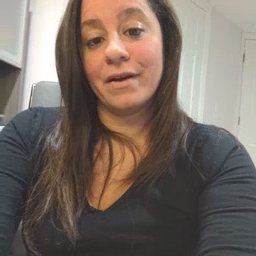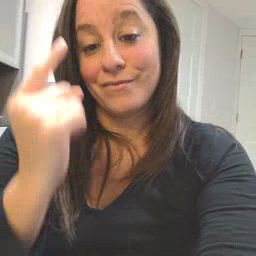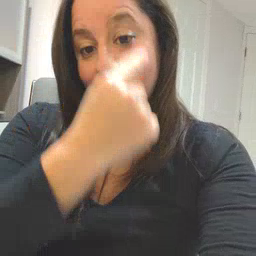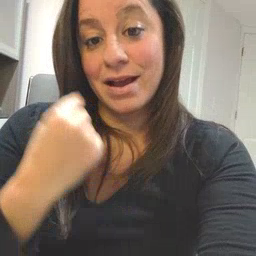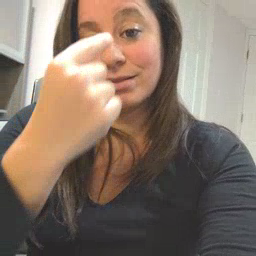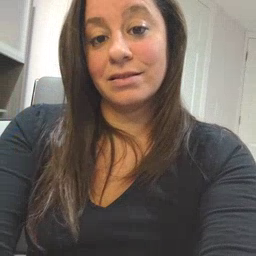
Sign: face